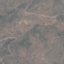
Land use / land cover class: HerbaceousVegetation